高一 · 度量几何学
高为 $H$, 满缸水量为 $V_{0}$ 的鱼缸的轴截面如图 3-2-4 所示, 其底部碰了一个小洞, 满缸水从洞中流出, 若鱼缸水深为 $h$ 时水的体积为 $V$, 则函数 $V=f(h)$ 的大致图象是 $(\quad)$
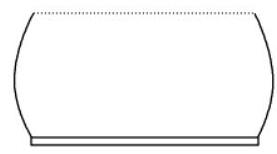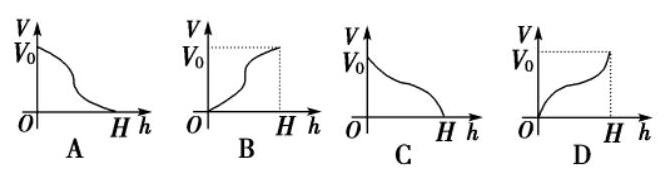

图 3-2-4

答案: B
解析: 当 $h=H$ 时, 体积是 $V$, 故排除 $A, C . h$ 由 0 到 $H$ 变化的过程中, $V$ 的变化开始时增长速度越来越快, 类似于指数型函数的图象, 后来增长速度越来越慢, 类似于对数型函数的图象, 综合分析可知选 B.